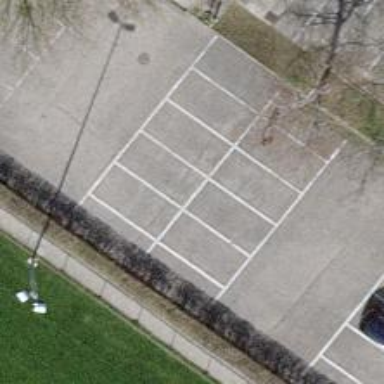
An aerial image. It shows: Parking area with surface.